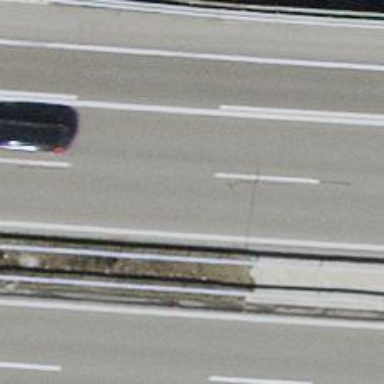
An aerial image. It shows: Bridge over motorway link with asphalt surface.